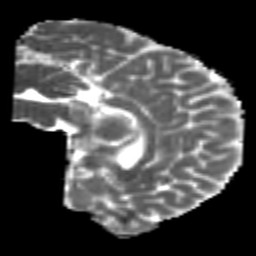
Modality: MD
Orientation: sagittal
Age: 24
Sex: male
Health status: healthy
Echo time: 0.074 s